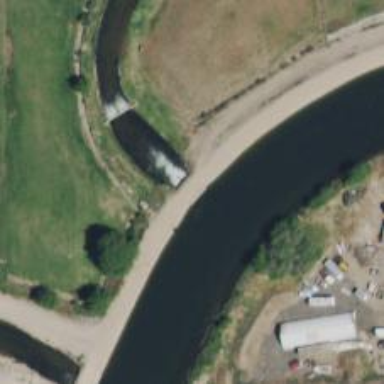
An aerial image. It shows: Weir along the waterway.